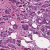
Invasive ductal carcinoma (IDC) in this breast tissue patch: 1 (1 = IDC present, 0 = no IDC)